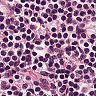
Metastatic tissue present: no